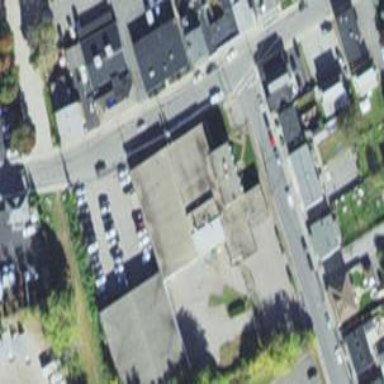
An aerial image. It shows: Commercial building.